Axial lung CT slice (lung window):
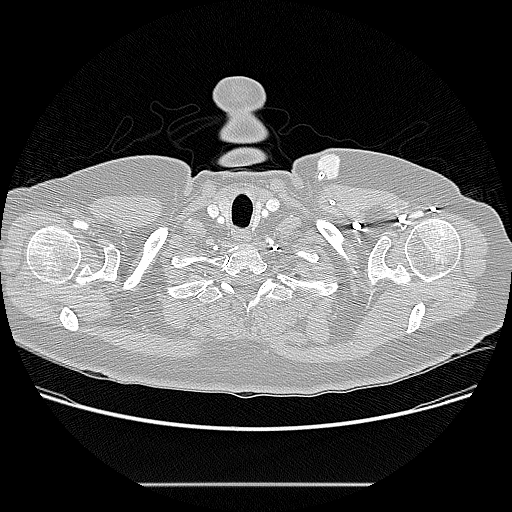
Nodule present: no